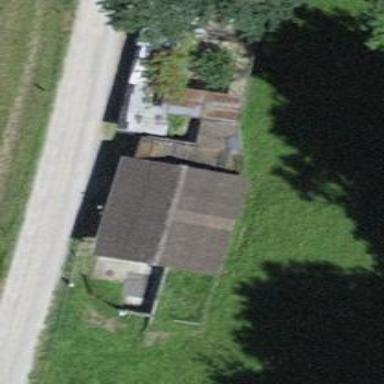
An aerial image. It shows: Farm auxiliary building.